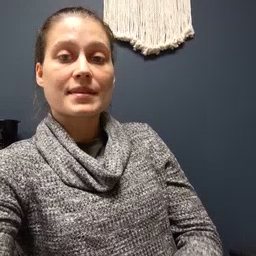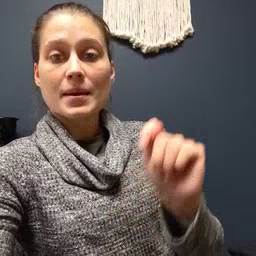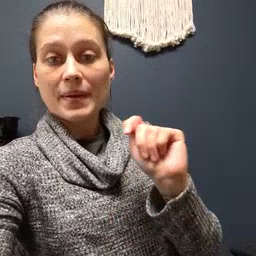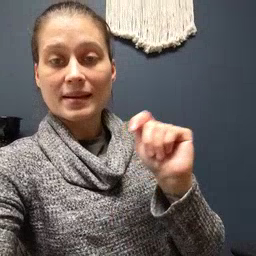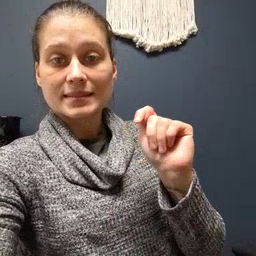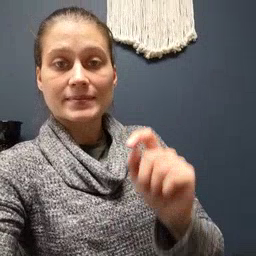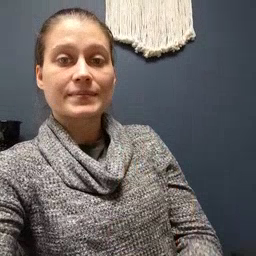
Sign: potty